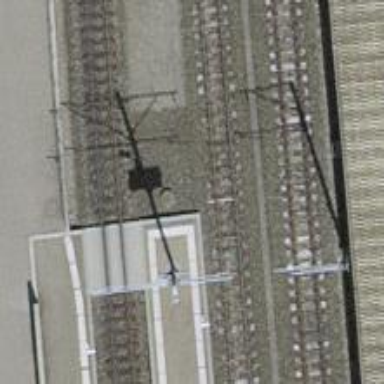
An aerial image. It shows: Narrow-gauge railway with electrified contact line.